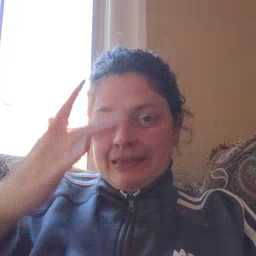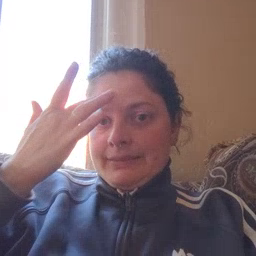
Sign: sick